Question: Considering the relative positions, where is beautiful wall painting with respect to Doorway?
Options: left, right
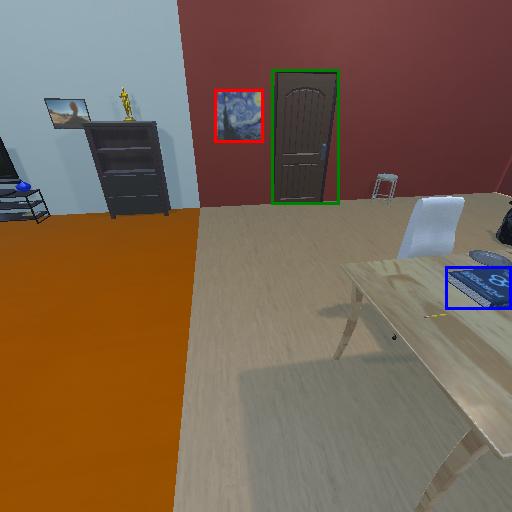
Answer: left